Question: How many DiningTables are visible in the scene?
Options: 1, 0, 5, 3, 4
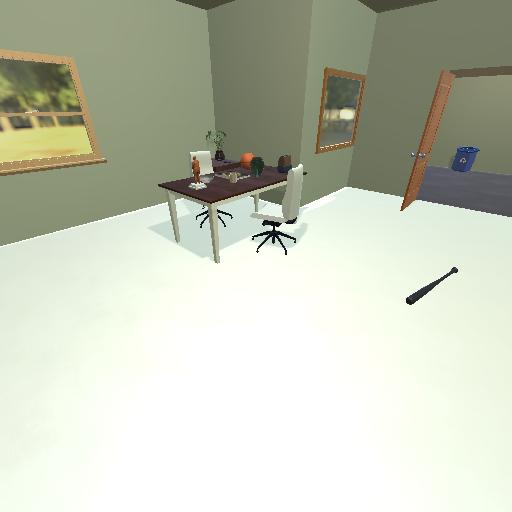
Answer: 1